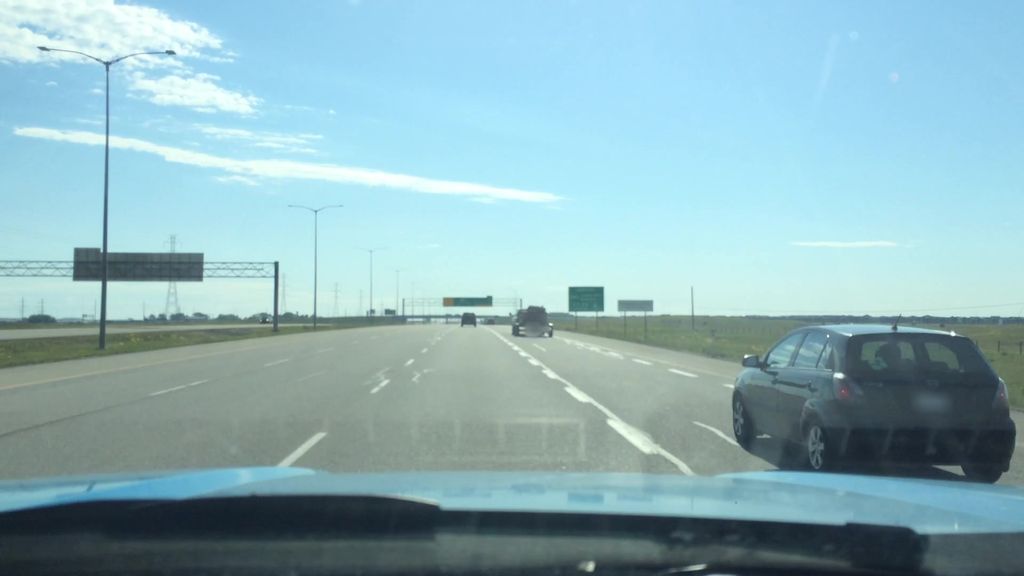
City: calgary